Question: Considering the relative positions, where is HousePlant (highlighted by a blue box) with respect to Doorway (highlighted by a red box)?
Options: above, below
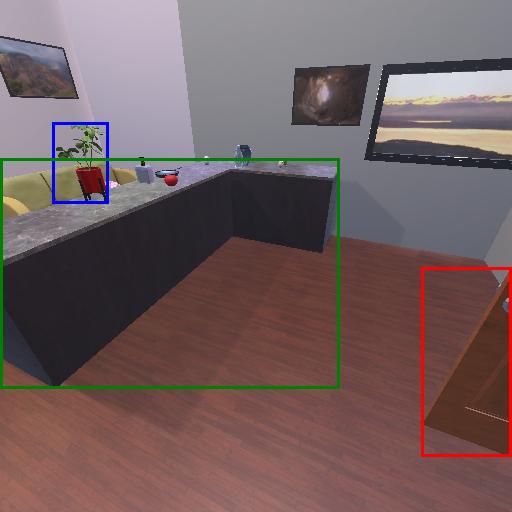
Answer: above